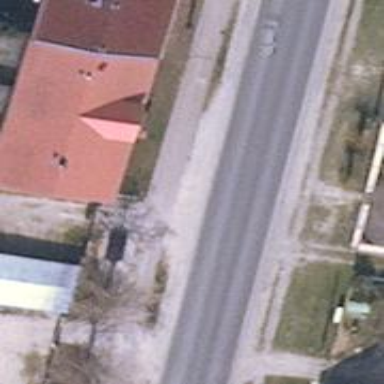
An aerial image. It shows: Secondary road with asphalt surface and sidewalks on both sides.